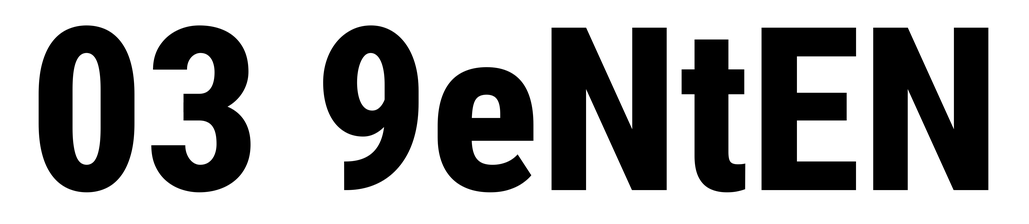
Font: Roboto_Condensed_ExtraBold